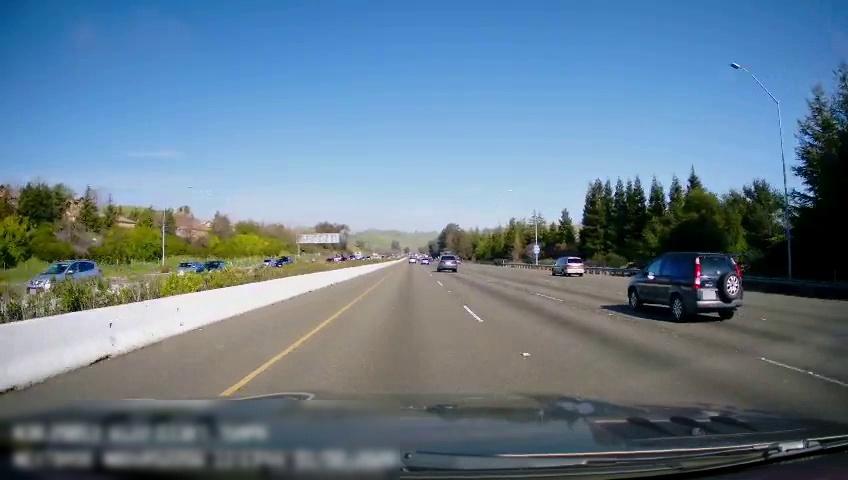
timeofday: Day
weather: Sunny
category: Drivable Space
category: Vehicles | SUV
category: Vehicles | Car
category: Vehicles | Car
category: Vehicles | Car
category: Vehicles | Car
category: Vehicles | Van
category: Vehicles | SUV
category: Vehicles | SUV
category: Lanes | Current Lane
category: Lanes | Current Lane
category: Lanes | Alternate Lane
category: Lanes | Alternate Lane
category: Traffic | Signs